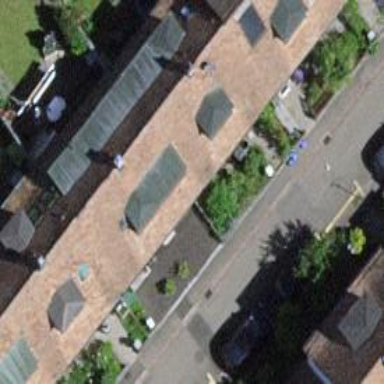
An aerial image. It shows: Terrace building.